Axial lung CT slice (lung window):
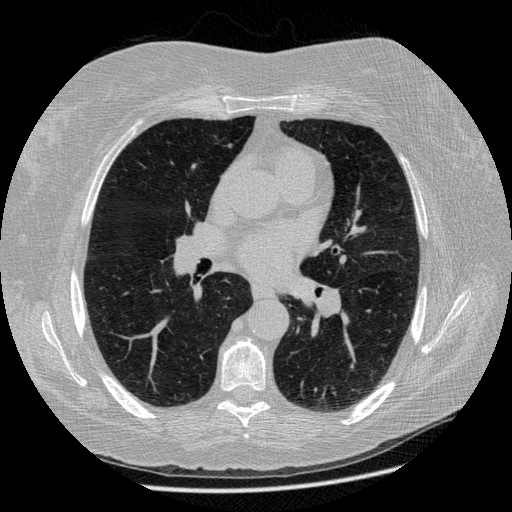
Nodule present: no